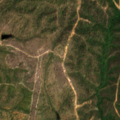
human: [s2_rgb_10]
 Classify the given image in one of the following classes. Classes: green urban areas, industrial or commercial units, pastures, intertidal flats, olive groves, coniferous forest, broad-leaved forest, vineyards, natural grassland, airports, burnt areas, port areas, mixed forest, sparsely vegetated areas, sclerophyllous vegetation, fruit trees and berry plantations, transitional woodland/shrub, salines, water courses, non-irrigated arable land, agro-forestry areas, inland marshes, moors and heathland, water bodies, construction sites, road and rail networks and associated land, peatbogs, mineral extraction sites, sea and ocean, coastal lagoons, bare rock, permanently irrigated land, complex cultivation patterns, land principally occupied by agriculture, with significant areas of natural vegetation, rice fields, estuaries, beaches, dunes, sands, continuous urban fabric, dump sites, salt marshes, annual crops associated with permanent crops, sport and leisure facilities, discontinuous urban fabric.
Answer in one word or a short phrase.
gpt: continuous urban fabric